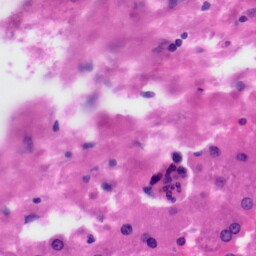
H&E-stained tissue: Liver